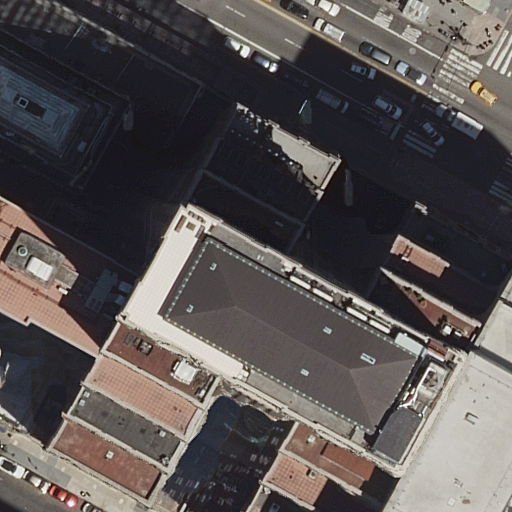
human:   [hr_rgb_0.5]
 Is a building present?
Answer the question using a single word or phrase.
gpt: yes

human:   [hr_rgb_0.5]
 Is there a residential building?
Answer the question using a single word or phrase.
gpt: yes

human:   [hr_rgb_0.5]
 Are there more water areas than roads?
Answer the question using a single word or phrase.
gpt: no

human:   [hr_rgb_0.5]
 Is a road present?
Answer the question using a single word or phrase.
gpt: yes

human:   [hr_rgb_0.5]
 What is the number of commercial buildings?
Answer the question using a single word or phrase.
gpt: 1

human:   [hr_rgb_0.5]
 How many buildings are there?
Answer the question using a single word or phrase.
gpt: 7

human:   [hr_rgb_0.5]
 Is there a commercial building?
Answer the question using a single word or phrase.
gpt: yes

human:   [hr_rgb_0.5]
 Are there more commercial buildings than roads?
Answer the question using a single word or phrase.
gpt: no

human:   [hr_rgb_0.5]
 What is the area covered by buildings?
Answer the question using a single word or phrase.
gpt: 8206m2

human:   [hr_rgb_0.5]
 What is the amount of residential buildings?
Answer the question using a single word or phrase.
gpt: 5

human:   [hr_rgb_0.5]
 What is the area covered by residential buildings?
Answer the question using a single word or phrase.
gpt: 2011m2

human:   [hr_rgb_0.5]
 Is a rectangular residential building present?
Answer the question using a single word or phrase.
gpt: yes

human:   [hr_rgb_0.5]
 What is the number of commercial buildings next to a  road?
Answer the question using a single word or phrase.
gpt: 1

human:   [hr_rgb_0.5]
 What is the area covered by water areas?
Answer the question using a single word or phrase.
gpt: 0m2

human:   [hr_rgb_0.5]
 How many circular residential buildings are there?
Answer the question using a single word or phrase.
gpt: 0

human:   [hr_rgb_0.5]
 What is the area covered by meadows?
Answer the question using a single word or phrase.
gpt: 0m2

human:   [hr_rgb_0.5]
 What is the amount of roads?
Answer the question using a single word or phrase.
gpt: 4

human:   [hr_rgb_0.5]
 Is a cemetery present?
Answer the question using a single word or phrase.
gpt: no

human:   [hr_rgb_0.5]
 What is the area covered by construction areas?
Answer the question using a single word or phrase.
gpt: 0m2

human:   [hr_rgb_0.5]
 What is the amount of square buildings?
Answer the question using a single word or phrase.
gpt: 0

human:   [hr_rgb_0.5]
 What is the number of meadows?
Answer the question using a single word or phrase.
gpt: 0

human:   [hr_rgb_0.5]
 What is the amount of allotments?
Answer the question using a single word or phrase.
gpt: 0

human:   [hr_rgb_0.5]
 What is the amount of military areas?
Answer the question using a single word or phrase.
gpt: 0

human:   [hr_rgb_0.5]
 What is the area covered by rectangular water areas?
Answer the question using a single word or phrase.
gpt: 0m2

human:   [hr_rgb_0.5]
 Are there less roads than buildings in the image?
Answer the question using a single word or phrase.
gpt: yes

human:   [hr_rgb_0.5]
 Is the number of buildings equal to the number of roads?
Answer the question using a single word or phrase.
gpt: no

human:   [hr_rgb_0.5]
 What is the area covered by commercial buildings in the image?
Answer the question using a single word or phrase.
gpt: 6194m2

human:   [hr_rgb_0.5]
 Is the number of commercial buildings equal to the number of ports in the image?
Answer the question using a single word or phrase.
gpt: no

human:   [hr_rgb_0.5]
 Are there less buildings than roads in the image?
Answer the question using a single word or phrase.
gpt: no

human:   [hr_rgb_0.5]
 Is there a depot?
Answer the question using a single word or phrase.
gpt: no

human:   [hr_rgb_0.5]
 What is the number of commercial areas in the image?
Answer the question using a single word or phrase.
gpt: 0

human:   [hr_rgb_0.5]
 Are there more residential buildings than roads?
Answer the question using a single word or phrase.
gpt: yes

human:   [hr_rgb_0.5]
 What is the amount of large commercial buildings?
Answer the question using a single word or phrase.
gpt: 1

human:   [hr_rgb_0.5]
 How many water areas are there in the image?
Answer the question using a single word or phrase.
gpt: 0

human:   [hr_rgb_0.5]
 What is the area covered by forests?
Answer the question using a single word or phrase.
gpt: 0m2

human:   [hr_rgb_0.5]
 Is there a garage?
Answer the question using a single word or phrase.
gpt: no

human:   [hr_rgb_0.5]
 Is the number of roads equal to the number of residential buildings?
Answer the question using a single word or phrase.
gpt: no

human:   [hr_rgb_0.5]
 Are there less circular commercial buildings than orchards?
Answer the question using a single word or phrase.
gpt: no

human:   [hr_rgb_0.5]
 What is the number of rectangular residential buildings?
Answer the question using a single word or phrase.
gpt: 4

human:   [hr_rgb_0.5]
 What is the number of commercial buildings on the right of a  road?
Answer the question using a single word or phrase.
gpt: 0

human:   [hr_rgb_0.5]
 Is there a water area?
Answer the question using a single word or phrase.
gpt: no

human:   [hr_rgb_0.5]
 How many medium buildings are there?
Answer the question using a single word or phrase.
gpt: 2

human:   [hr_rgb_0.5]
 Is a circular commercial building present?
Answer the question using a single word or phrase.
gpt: no

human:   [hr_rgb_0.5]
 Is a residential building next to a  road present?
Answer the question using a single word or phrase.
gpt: yes

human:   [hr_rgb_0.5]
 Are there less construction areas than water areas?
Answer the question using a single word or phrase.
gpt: no

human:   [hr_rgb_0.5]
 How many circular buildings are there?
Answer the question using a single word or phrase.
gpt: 0

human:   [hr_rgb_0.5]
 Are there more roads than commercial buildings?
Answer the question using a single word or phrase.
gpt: yes

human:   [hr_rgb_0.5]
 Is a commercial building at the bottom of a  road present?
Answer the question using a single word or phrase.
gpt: yes

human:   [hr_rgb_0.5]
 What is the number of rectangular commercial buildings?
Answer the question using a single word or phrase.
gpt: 0

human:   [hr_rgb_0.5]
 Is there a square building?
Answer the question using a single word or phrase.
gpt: no

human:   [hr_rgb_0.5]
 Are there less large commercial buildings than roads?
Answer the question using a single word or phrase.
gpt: yes

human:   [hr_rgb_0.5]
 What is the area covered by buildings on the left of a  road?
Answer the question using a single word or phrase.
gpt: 1593m2

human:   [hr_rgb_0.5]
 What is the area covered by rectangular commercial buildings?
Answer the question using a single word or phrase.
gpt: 0m2

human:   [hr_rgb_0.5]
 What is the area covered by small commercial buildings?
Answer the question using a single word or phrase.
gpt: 0m2

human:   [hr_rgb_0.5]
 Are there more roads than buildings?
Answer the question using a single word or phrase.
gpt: no

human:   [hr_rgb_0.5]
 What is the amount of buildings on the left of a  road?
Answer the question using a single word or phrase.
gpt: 5

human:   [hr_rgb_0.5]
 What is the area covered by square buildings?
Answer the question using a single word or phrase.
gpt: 0m2

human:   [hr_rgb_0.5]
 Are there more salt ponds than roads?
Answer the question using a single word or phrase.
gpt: no

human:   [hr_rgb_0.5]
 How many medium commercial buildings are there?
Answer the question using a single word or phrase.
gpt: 0

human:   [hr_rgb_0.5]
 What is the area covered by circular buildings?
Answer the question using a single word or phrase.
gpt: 0m2

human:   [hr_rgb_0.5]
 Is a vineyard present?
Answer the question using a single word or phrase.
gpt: no

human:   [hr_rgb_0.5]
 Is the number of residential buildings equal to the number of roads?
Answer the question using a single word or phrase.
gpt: no

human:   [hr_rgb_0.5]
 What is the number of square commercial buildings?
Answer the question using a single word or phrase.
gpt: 0

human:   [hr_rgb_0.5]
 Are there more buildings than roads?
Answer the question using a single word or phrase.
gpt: yes